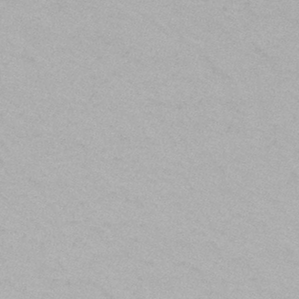
Label: frost